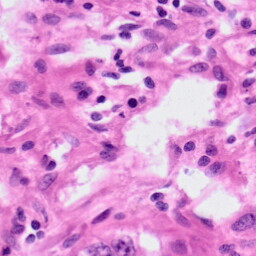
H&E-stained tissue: Lung